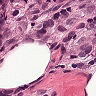
Metastatic tissue present: yes